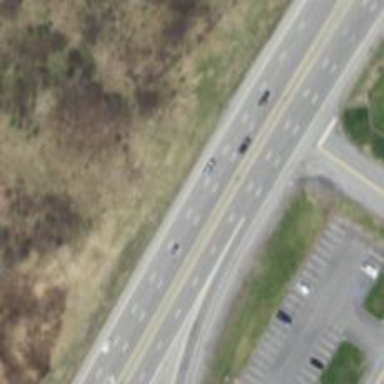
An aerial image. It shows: Trunk highway with expressway features.